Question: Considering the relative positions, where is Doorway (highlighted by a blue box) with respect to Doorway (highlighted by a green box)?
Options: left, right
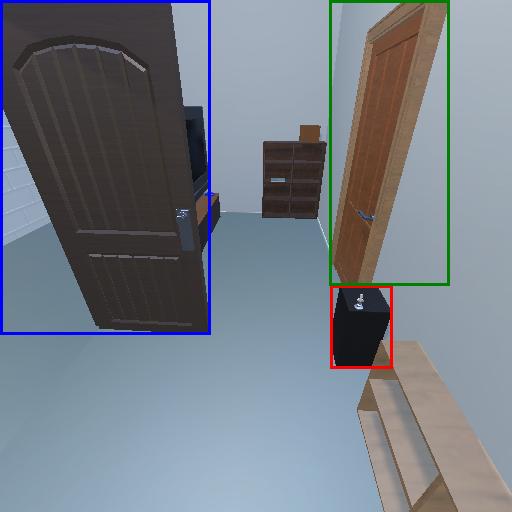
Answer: left